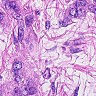
Metastatic tissue present: yes